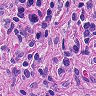
Metastatic tissue present: no